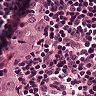
Metastatic tissue present: yes